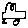
Label: car